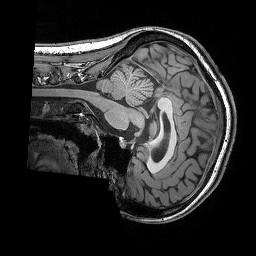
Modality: T1w
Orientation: sagittal
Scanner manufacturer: siemens
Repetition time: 2.25 s
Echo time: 0.00418 s